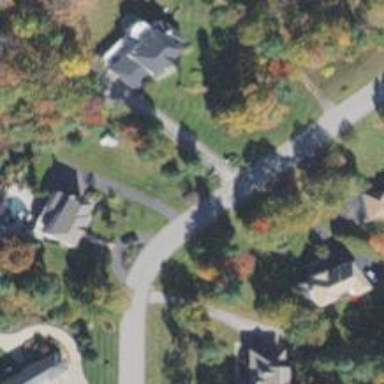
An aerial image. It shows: Driveway.